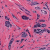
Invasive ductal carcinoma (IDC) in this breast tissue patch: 1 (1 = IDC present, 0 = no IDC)